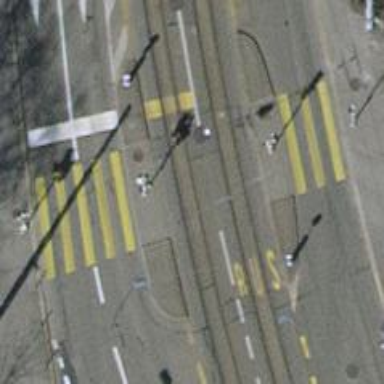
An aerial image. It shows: Road with traffic signals and crossing also equipped with traffic signals and island.